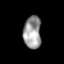
Tissue: prostate
Cell type: T cells
Senescence score: 0.2791
Nuclear area (px): 567
Mean DAPI intensity: 155.092